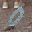
Label: 0